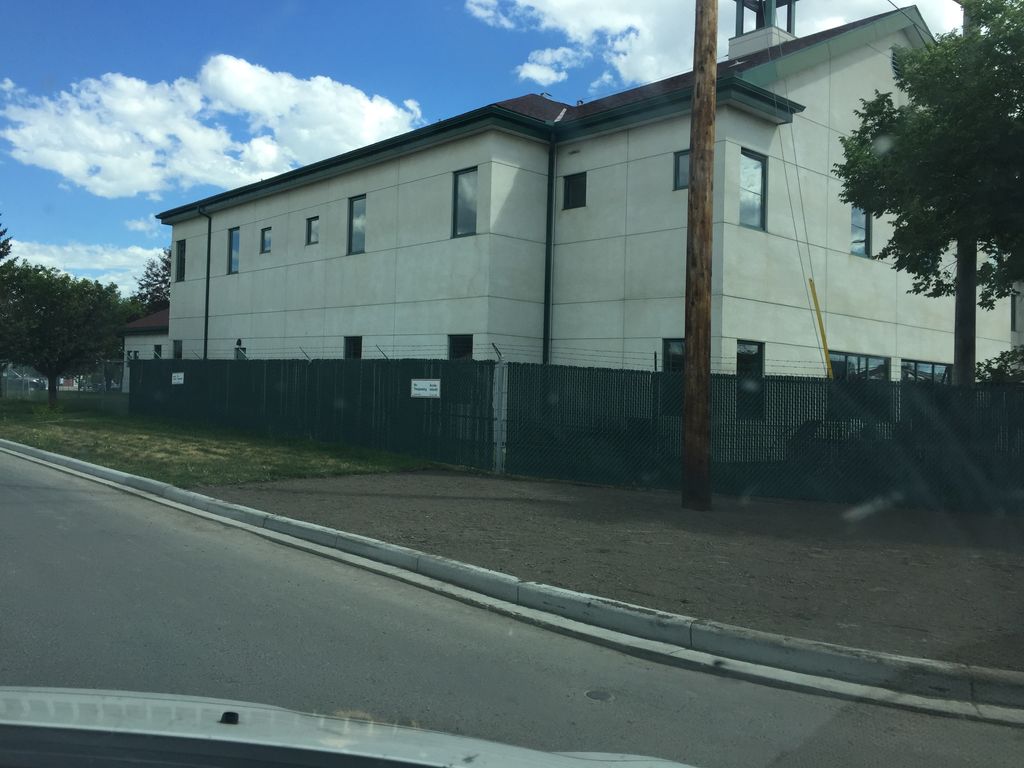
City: calgary